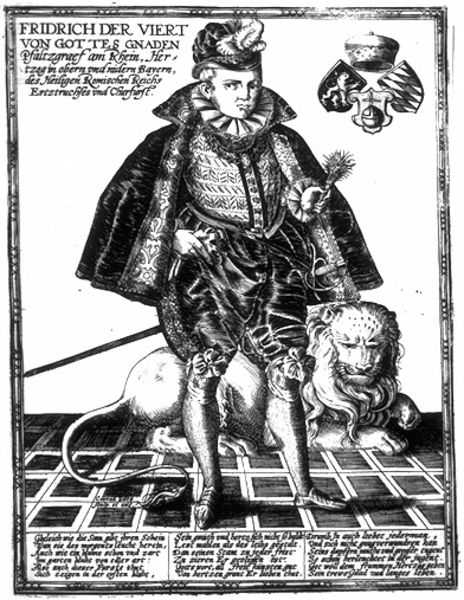
Titel: Bildnis des Kurfürsten Friedrich IV von der Pfalz
Künstler: Conrad Goltz
Institution: (Seriendruck)
Schlagwörter: feder, hand, kopf, mann, umhang, weiß, grau, handschuh, handschuhe, hut, mund, nase, schwarz, zeichnung, tier, hemd, hose, kappe, mütze, augen, barock, böse, federn, kragen, mensch, rahmen, bildnis, mühlsteinkragen, porträt, boden, gewand, mantel, schleifen, krone, renaissance, federhut, mähne, schwanz, holzschnitt, schrift, parkett, schuhe, grafik, graphik, rand, friedrich, kaiser, könig, grimmig, quaste, knöpfe, vier, katze, stolz, buch, bayern, kreuz, zentralperspektive, druck, schwarzweiss, druckgrafik, radierung, stich, seite, fliesen, schwert, text, degen, stiefel, herrscher, schuh, pracht, distel, krause, buchseite, wappen, rauten, mittelalter, strumpfhose, wams, fechten, repräsentation, heiliger, kassetten, löwe, edelmann, pluderhose, kupferstich, cape, kniebund, der, steifel, schreibschrift, schilde, hieronymus, pfalz, beinkleid, reichsapfel, pumphose, wappentier, heiliges römisches reich, heerpauke, hutfeder, pumphosen, mut, mühlstein, leu, fridrich, buchkunst, kurhut, pfalzgraf, friedrich der vierte, kurprinz, gänsebrust, 4, +boden, fridrich der vierte, annm, vierte